Question: I have Titanic dataset store in datasets. I want to create new dataset from the existing dataset. Which will modify the 'sex' column of titanic dataset to 'child' if age of the person is less than '16' as follows.
'''
def isChild(age:String):String={
if(age.toDouble<16)
{
"Child"
}else
{
age
}
}
'''
I am trying to create dataset using as follows:
'''
titanic_df.na.drop.map(x=>isChild(x.getString(5))).show()
'''
Any help as i want to modify 4 column of dataset based on age column 4 of the dataset and also handle the 'NULL' values.

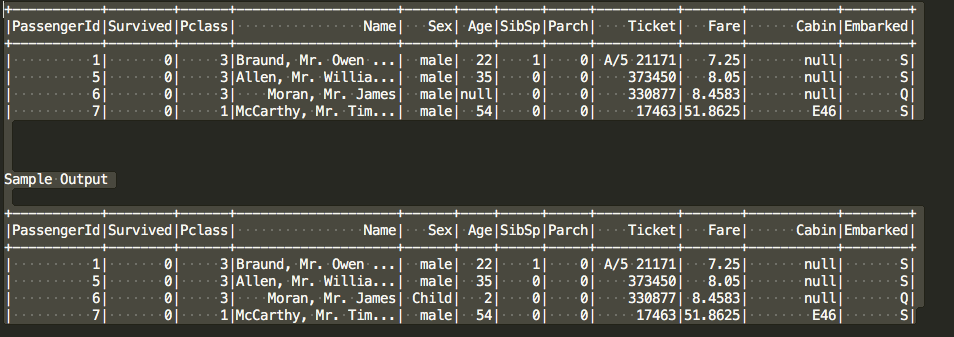
Answer: From what is understood from the question, doing the following should help
'''
import org.apache.spark.sql.functions._
titanic_df.na.drop.withColumn("sex", when(col("age") < 16, lit("Child")).otherwise(col("age"))).show()
'''
I hope the answer is helpful
looking at the example posted you want to change 'null' 'age' to '2' and update 'sex' column accordingly, so you can do the following
'''
titanic_df.withColumn("age",when(col("age").isNull, lit(2)).otherwise(col("age")))
.withColumn("sex", when(col("age") < 16, lit("Child")).otherwise(col("sex"))).show()
'''